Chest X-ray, PA view. Patient: 63 years old, sex M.
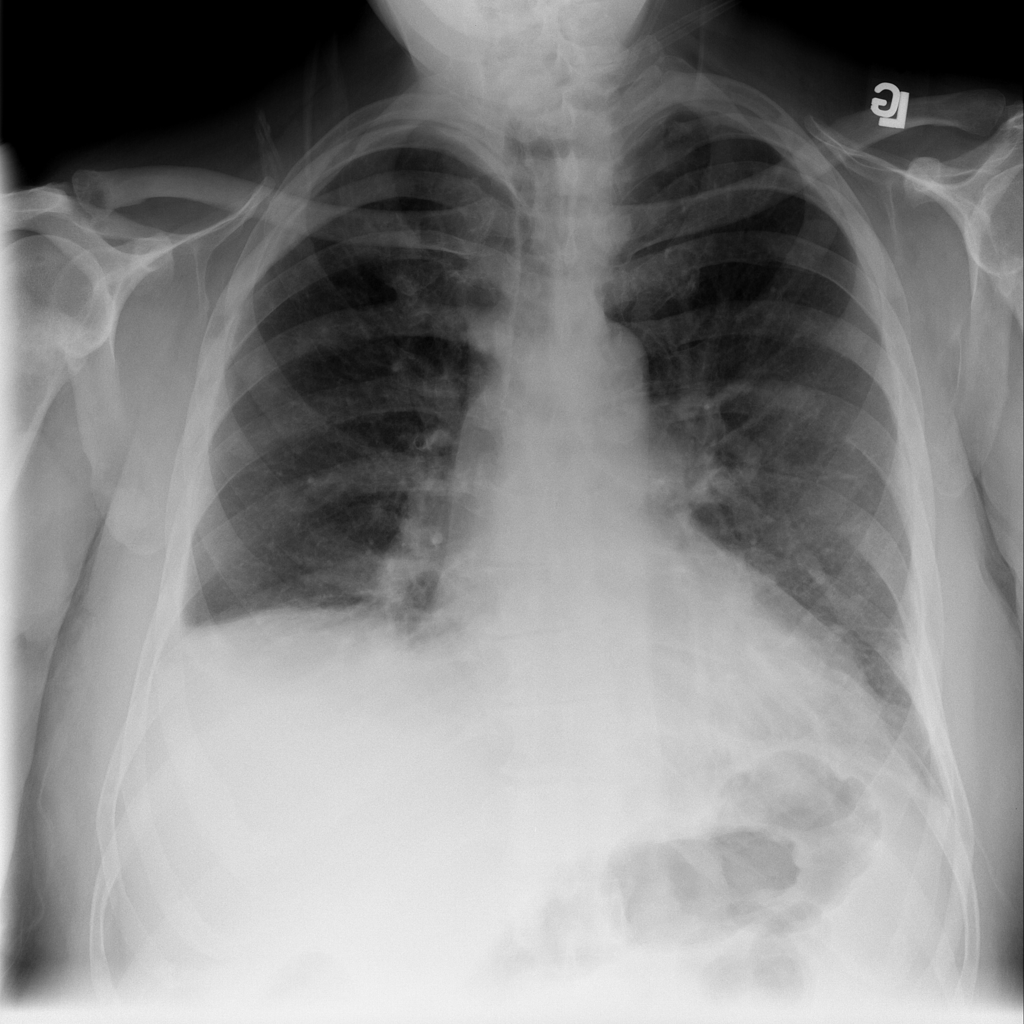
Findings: Atelectasis, Consolidation